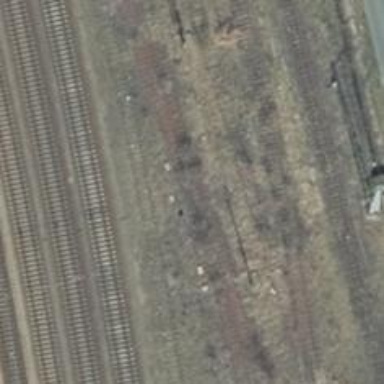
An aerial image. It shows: Railway switch.